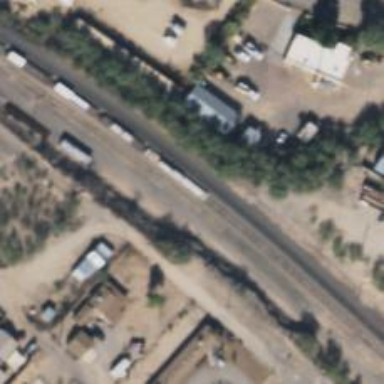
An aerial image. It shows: Rail spur service.